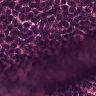
Metastatic tissue present: no